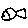
Label: fish